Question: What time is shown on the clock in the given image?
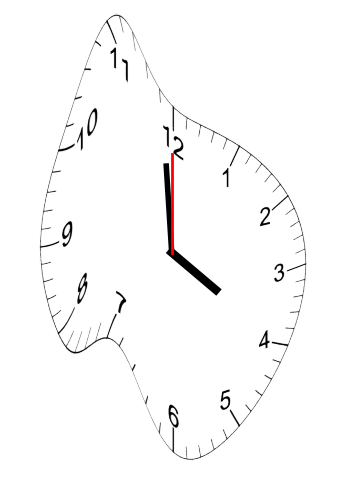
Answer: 03:59:00